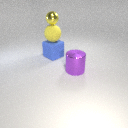
large blue rubber cube below large yellow rubber sphere